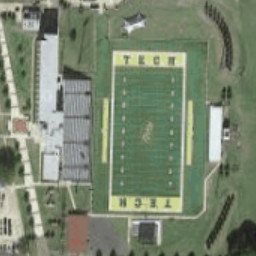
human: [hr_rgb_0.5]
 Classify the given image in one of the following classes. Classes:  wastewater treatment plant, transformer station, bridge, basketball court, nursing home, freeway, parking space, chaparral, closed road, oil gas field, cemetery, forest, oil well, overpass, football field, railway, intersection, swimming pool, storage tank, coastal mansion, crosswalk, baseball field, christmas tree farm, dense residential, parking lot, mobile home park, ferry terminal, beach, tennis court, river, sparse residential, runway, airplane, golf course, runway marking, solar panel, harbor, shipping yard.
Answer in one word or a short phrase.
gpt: football field